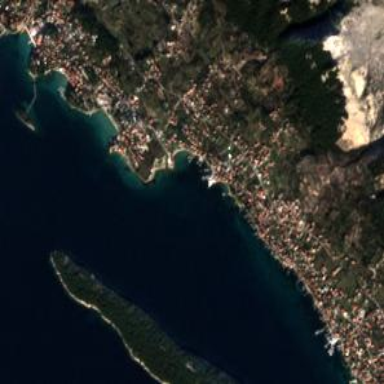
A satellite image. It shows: Beautiful bay with natural surroundings.